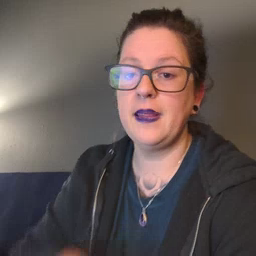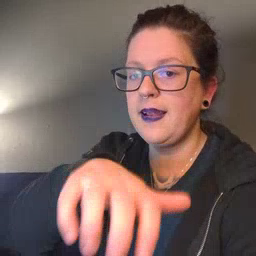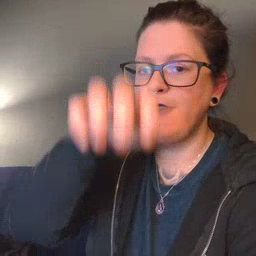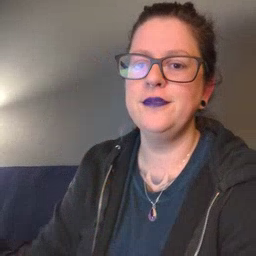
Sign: alligator